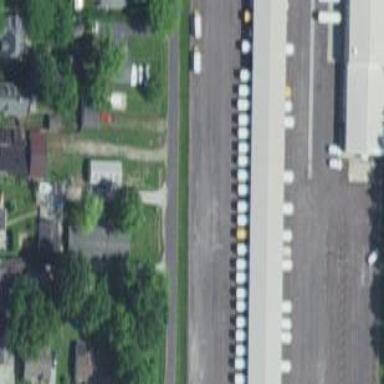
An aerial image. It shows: Parking area with asphalt surface.